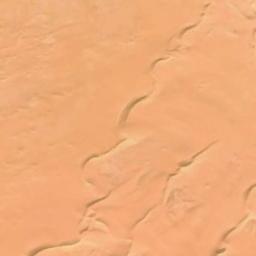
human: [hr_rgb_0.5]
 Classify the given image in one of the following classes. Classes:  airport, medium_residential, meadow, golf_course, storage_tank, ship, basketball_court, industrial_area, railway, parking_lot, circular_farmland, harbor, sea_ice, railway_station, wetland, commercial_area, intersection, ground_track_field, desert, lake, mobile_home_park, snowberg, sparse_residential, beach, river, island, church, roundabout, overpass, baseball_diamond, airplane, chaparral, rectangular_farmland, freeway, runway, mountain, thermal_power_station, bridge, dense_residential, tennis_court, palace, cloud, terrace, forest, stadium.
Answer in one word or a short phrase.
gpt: desert